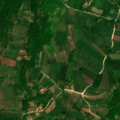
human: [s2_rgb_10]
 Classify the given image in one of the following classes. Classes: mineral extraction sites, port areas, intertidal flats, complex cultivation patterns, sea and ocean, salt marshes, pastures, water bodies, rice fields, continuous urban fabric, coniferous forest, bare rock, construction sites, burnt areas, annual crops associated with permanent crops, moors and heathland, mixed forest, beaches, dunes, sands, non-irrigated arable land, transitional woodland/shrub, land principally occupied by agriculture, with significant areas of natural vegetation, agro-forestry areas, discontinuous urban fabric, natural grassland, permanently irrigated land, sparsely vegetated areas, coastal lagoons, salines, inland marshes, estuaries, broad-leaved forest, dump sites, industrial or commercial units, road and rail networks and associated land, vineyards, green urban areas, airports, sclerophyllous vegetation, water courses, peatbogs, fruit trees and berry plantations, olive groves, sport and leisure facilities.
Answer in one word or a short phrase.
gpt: non-irrigated arable land, land principally occupied by agriculture, with significant areas of natural vegetation, broad-leaved forest, transitional woodland/shrub